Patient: sex M, age 47
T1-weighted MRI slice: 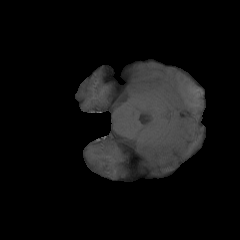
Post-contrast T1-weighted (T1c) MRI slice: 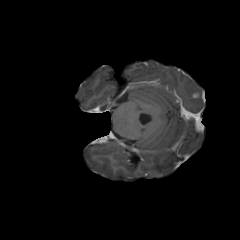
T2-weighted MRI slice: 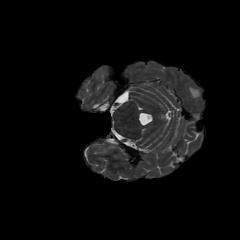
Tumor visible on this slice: yes
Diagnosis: Glioblastoma, IDH-wildtype
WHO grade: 4